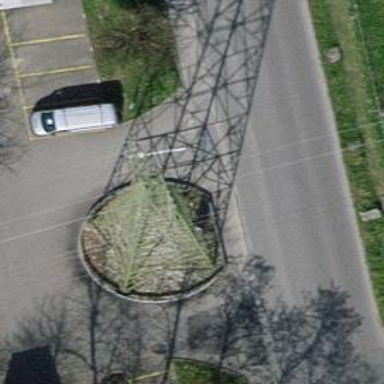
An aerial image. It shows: Towering power structure.